Field crop: tomato
Growth stage: 1
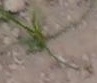
Species: cyperus